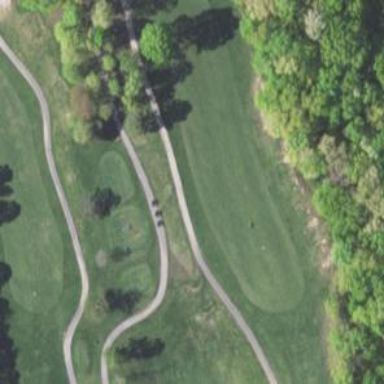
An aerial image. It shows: View of golf hole.